Field crop: maize
Growth stage: 2
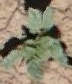
Species: datura